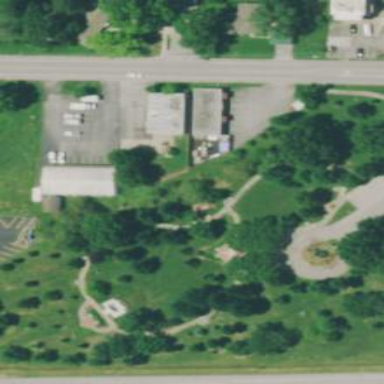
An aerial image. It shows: Memorial site with historic significance.